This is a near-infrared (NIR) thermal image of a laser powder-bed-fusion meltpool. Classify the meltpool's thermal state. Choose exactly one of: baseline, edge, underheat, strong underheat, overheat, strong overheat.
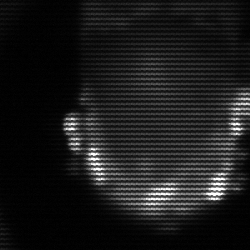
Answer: baseline